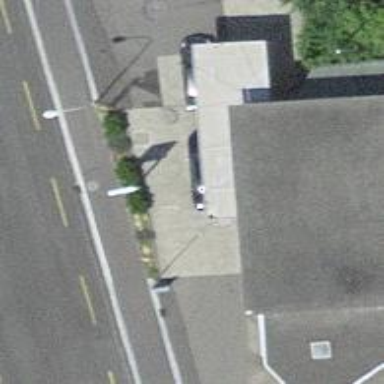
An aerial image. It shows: Fuel station.